This plot shows a bearing's acceleration signal over time (raw waveform). Based on the visible evidence, which condition applies: normal, inner_race, outer_race, ball?
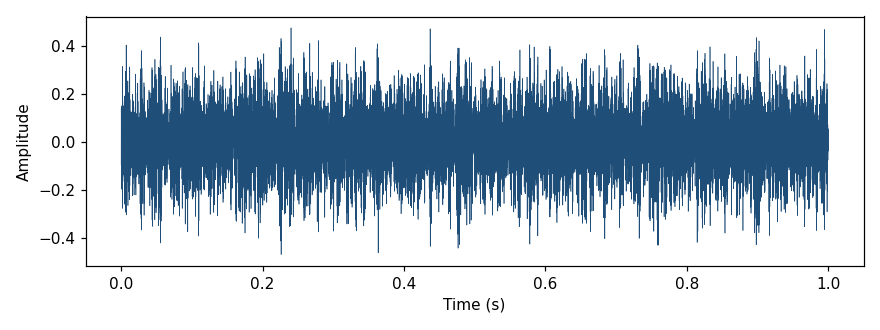
Answer: ball